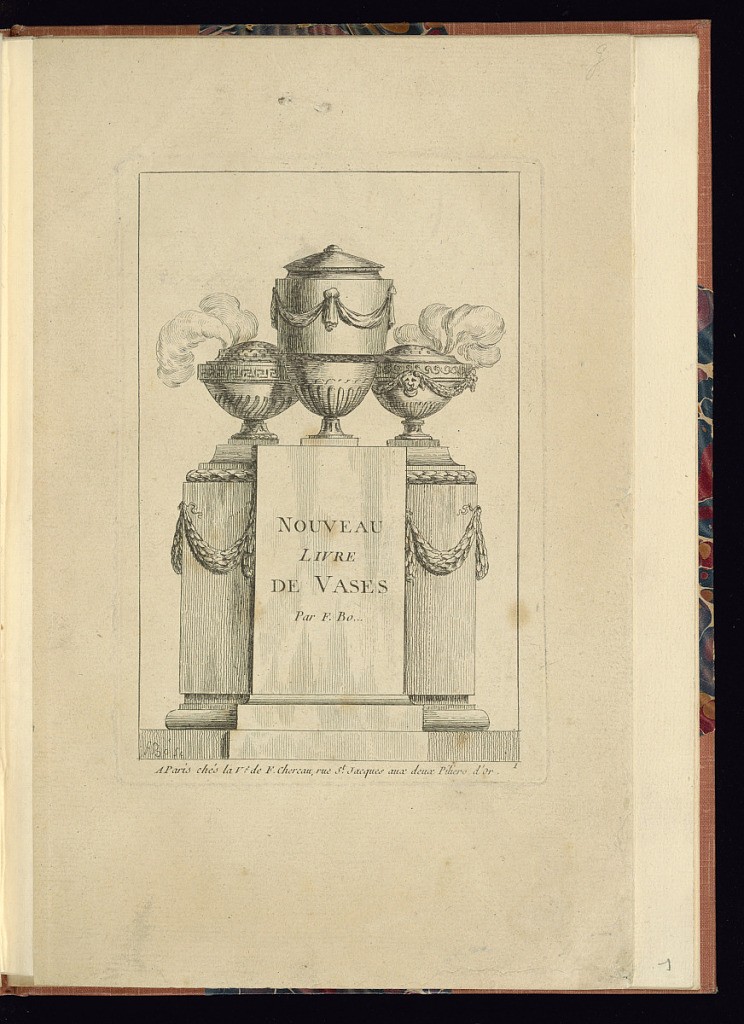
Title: Ornamental Vase Design
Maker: Juste-François Boucher, French, 1736 – 1782
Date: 1755-1768
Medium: Etching and engraving on laid paper
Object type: Print
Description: Three vases placed on pedestals. The central vase is lidded and in the form of an urn; it is decorated with drapery at the shoulder and fluting at the base. The vases on either side, slightly in the background, are in the form of incense burners with smoke billowing from the top. The vase on the left has a meander at its shoulder and angled fluting at the bottom. The vase on the right has a wave pattern on its shoulder and a garland of bound laurel leaves draped over lion heads. The columns of the side vases are adorned with garland; the pedestal of the central vase is inscribed with the title. The plate is signed and numbered.